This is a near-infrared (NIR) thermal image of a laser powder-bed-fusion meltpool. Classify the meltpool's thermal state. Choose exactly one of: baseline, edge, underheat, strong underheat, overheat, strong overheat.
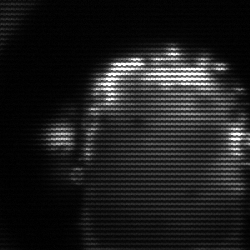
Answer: baseline